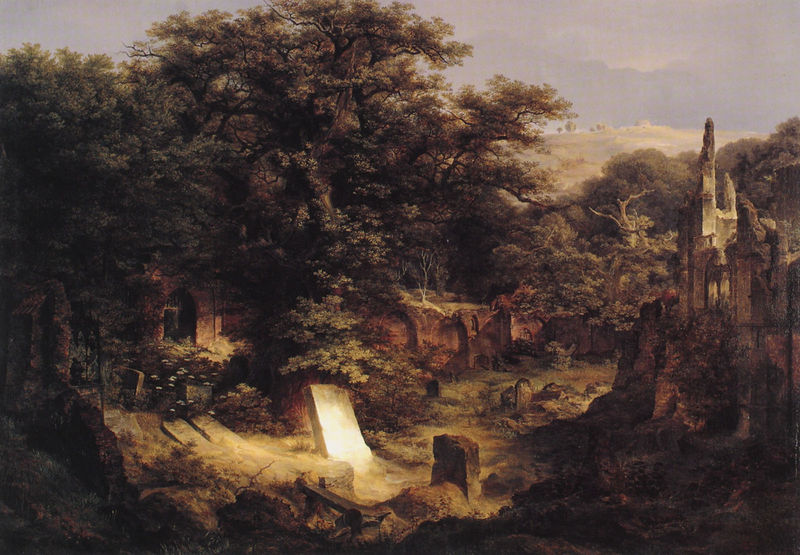
Titel: Friedhof mit Leichensteinen
Künstler: Carl Friedrich Lessing
Institution: Paris, Musée du Louvre
Schlagwörter: baum, berg, blau, blätter, gemälde, himmel, schatten, wolken, bäume, grün, landschaft, braun, fenster, licht, gras, alt, stein, steine, öl, hügel, natur, büsche, sonne, realismus, pflanzen, wald, düster, bogen, mauer, bank, romantik, trümmer, stimmung, grass, tor, ruine, hell-dunkel, friedhof, ruinen, grab, mauern, gräber, dickich, klassik, verfallen, holunder, hecken, kirchhof, grabstein, grabsteine, landschafr, hiimmel, idylee